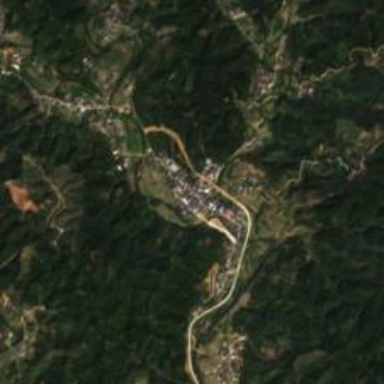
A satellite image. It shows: Ethnic township within town.